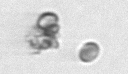
Label: Thalassiosira_sp_aff_mala